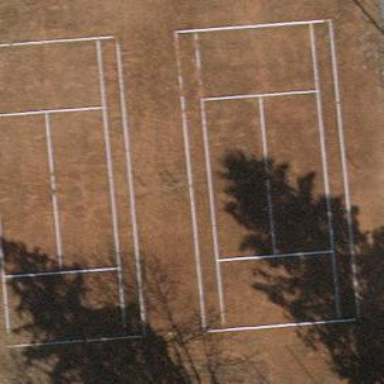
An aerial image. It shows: Tennis court on the leisure land pitch.